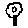
Label: flower